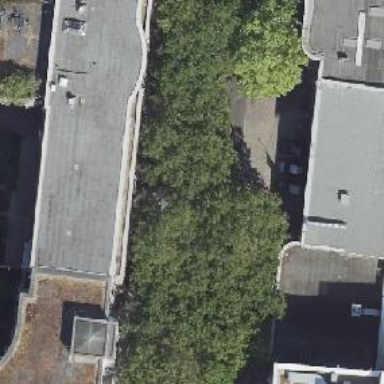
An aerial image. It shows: Deciduous tree with broadleaved leaves.